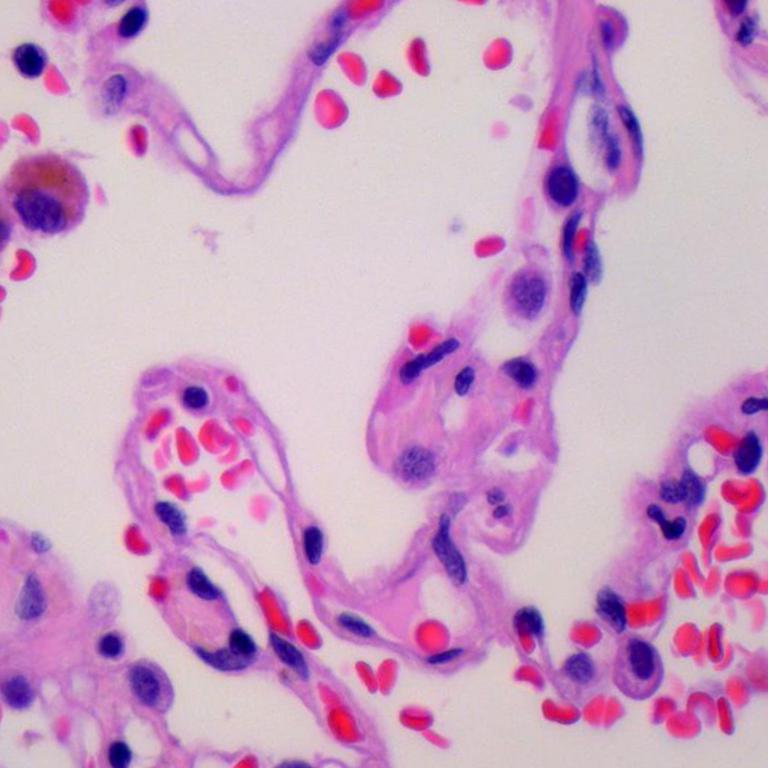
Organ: lung
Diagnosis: benign